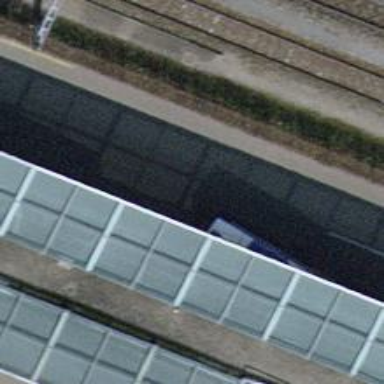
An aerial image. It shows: Bus stop with designated stop position for public transport.